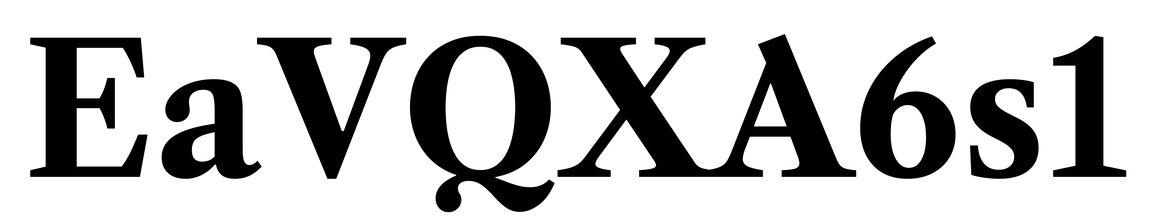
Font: LibreCaslonText_Bold